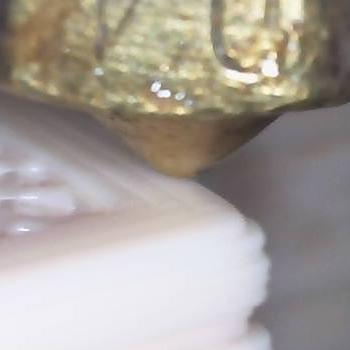
Flow rate: 158%